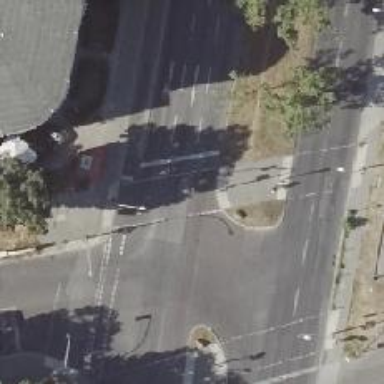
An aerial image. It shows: Road crossing with traffic signals.